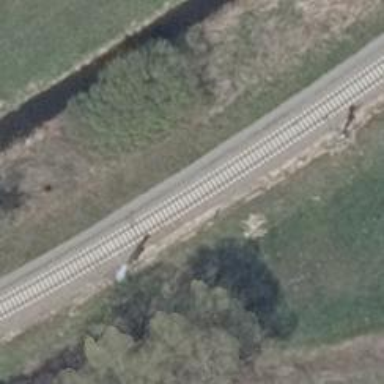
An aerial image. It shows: Railway signal.